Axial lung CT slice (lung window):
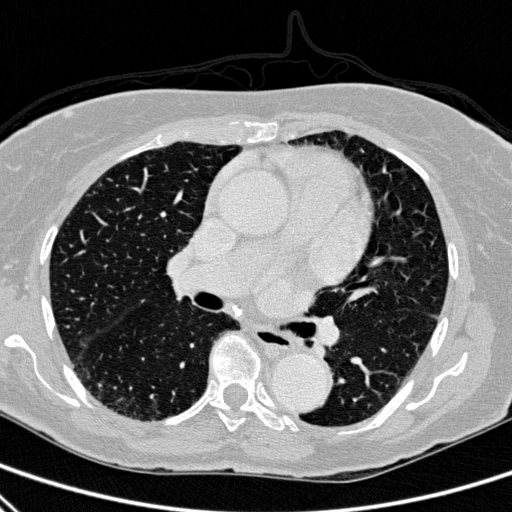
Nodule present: no